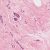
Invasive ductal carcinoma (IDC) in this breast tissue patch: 0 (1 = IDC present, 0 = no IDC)